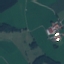
Land use / land cover class: Pasture